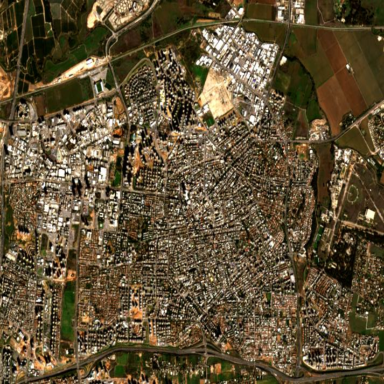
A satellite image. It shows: Residential area within the city.